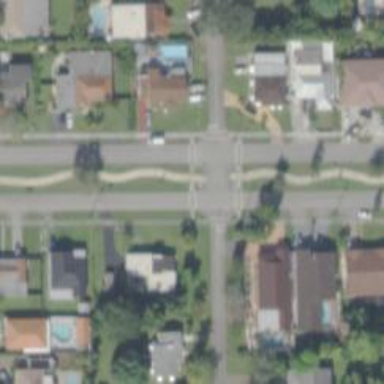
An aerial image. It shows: Residential road.